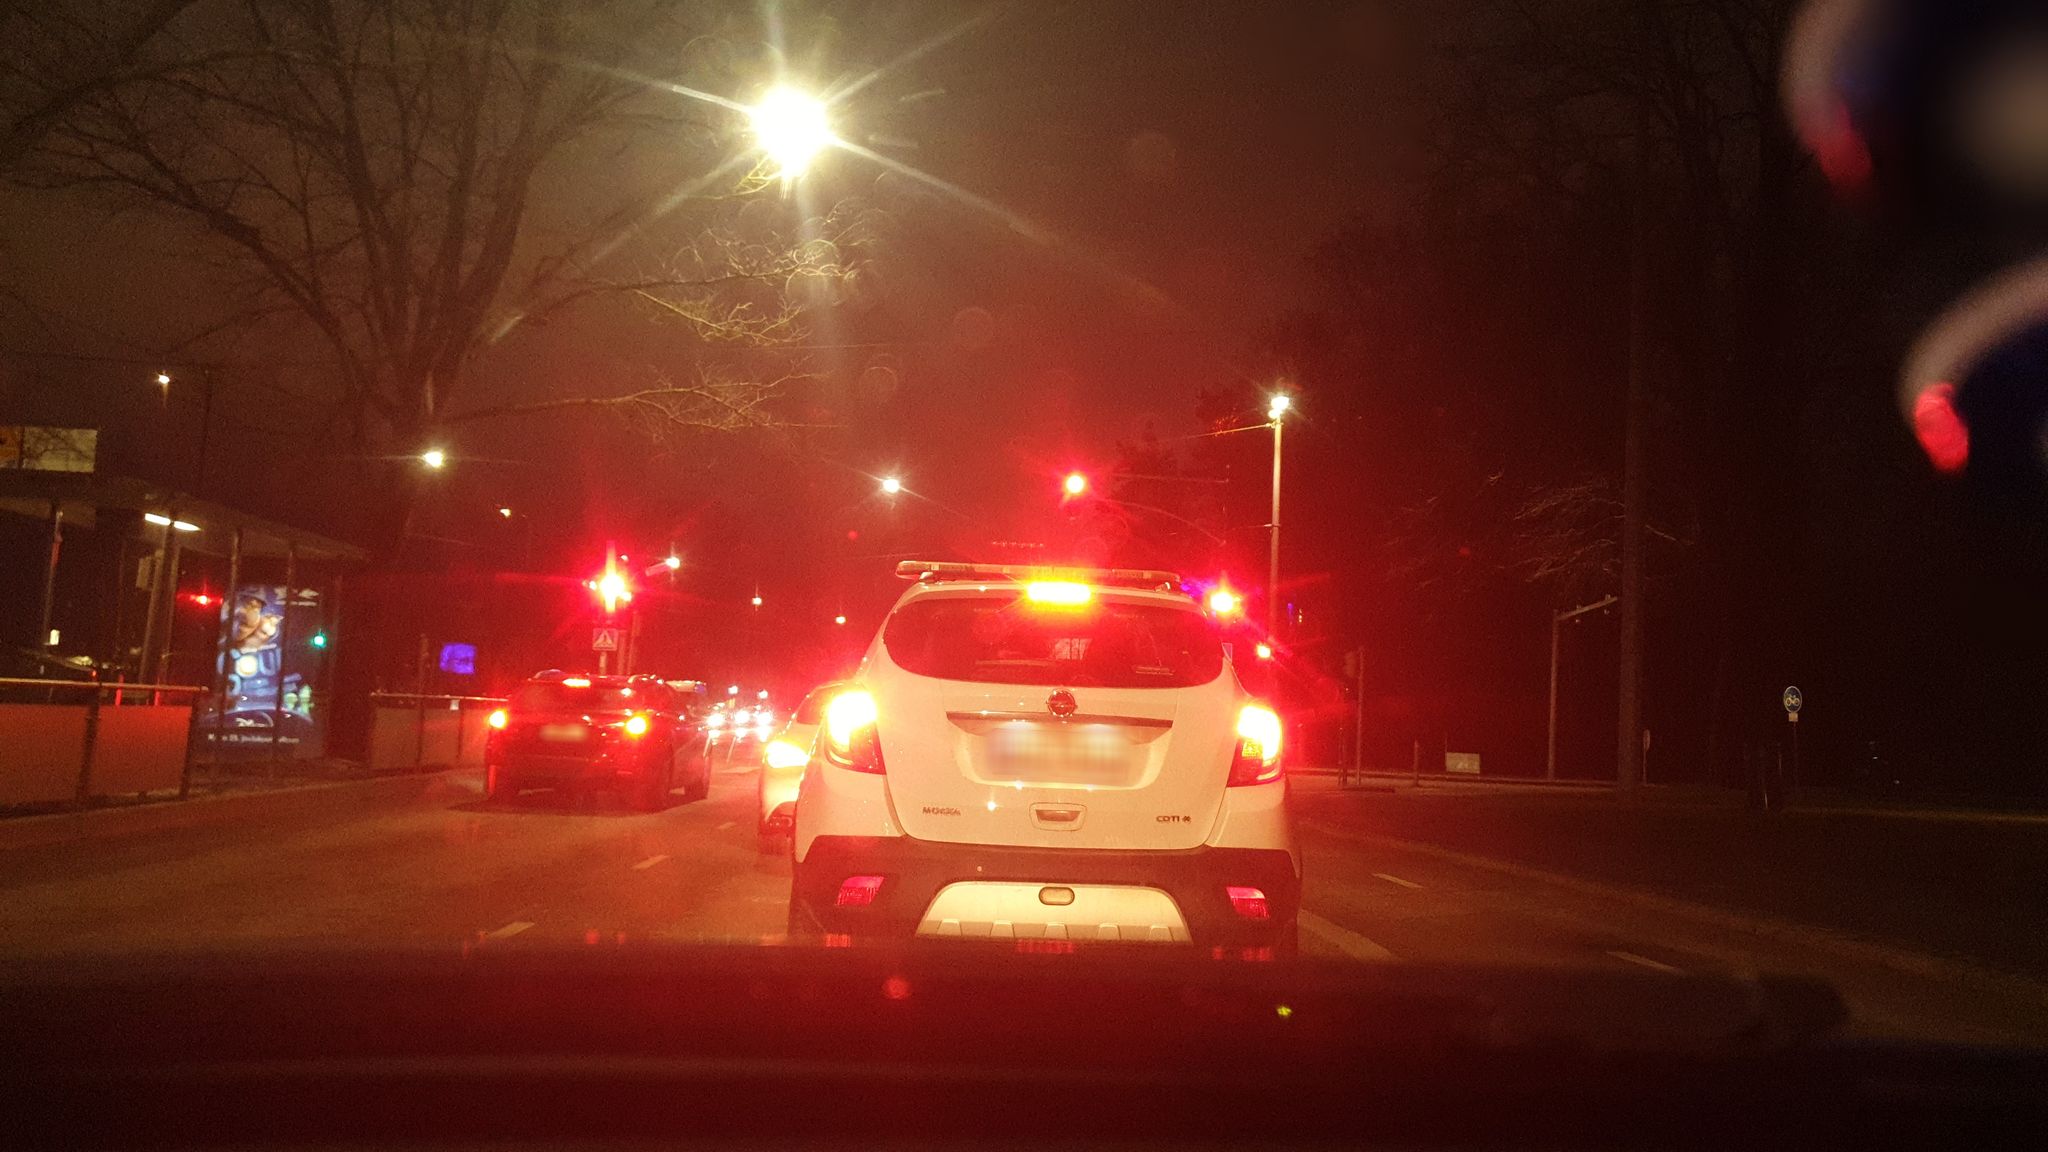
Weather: clear
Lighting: night
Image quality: slightly poor
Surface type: driving surface
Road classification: primary
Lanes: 2
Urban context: urban centre
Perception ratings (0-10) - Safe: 2.09, Lively: 3.97, Beautiful: 0.94, Boring: 1.13, Depressing: 1.04, Wealthy: 5.51